Question: According to the TYPO3 manual:
> Where is the Alias field?Alias field in TYPO3 page properties The Alias field can be found in
the page properties. Here it is located on the so-called "second
options palette", which is not visible by default. To show this
palette, you need to check the "Show secondary options (palettes)"
checkbox at the bottom of the page properites form.In recent TYPO3 versions (eg.. 4.5.2) the Alias field is located in
the page properties, tab "Behaviour" and is called "URL Alias".
Here's a screenshot from the page properties how I see them:

But where is the "Alias" field in the version we are using? (TYPO3 Ver. 4.5.19).
Even if I put the Type of the page to "Advanced" instead of "Standard". I get a lot more tabs, but not the "Behaviour" tab. In the access list of the user group, everything is checked and the user has full admin rights.
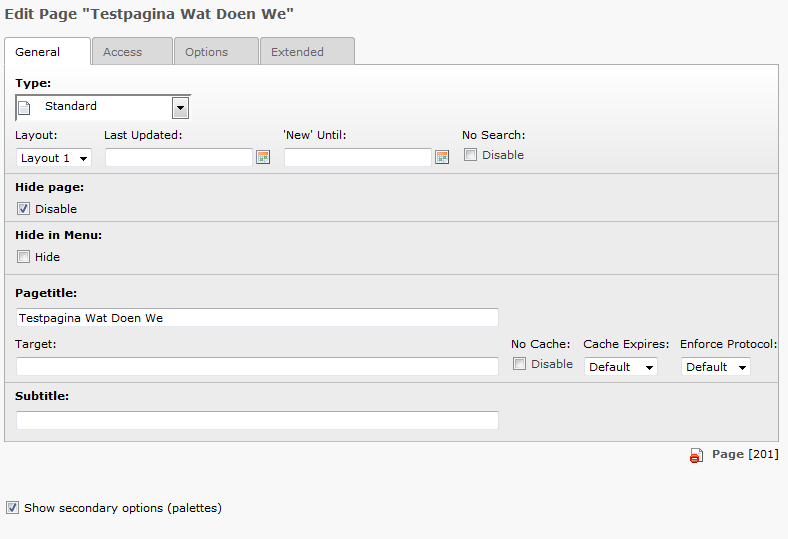
Answer: Your properties form on the screenshot lacks many common fields and tabs, apparently you logged in as a common admin without access to it. (see typical form (4.6.x) for compression)

Log in as a full admin and check if these fields are available.
If not that means, they where disabled with PageTS/UserTS
If they are available for full admin and you need/want to enable them for common editors as well you need edit 'access lists' of the editor's group and by selecting proper 'Allowed excludefields'